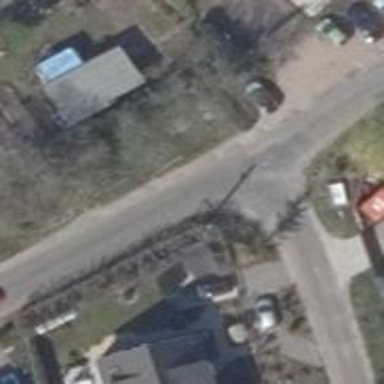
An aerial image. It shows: Asphalt road in residential area.